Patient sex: F
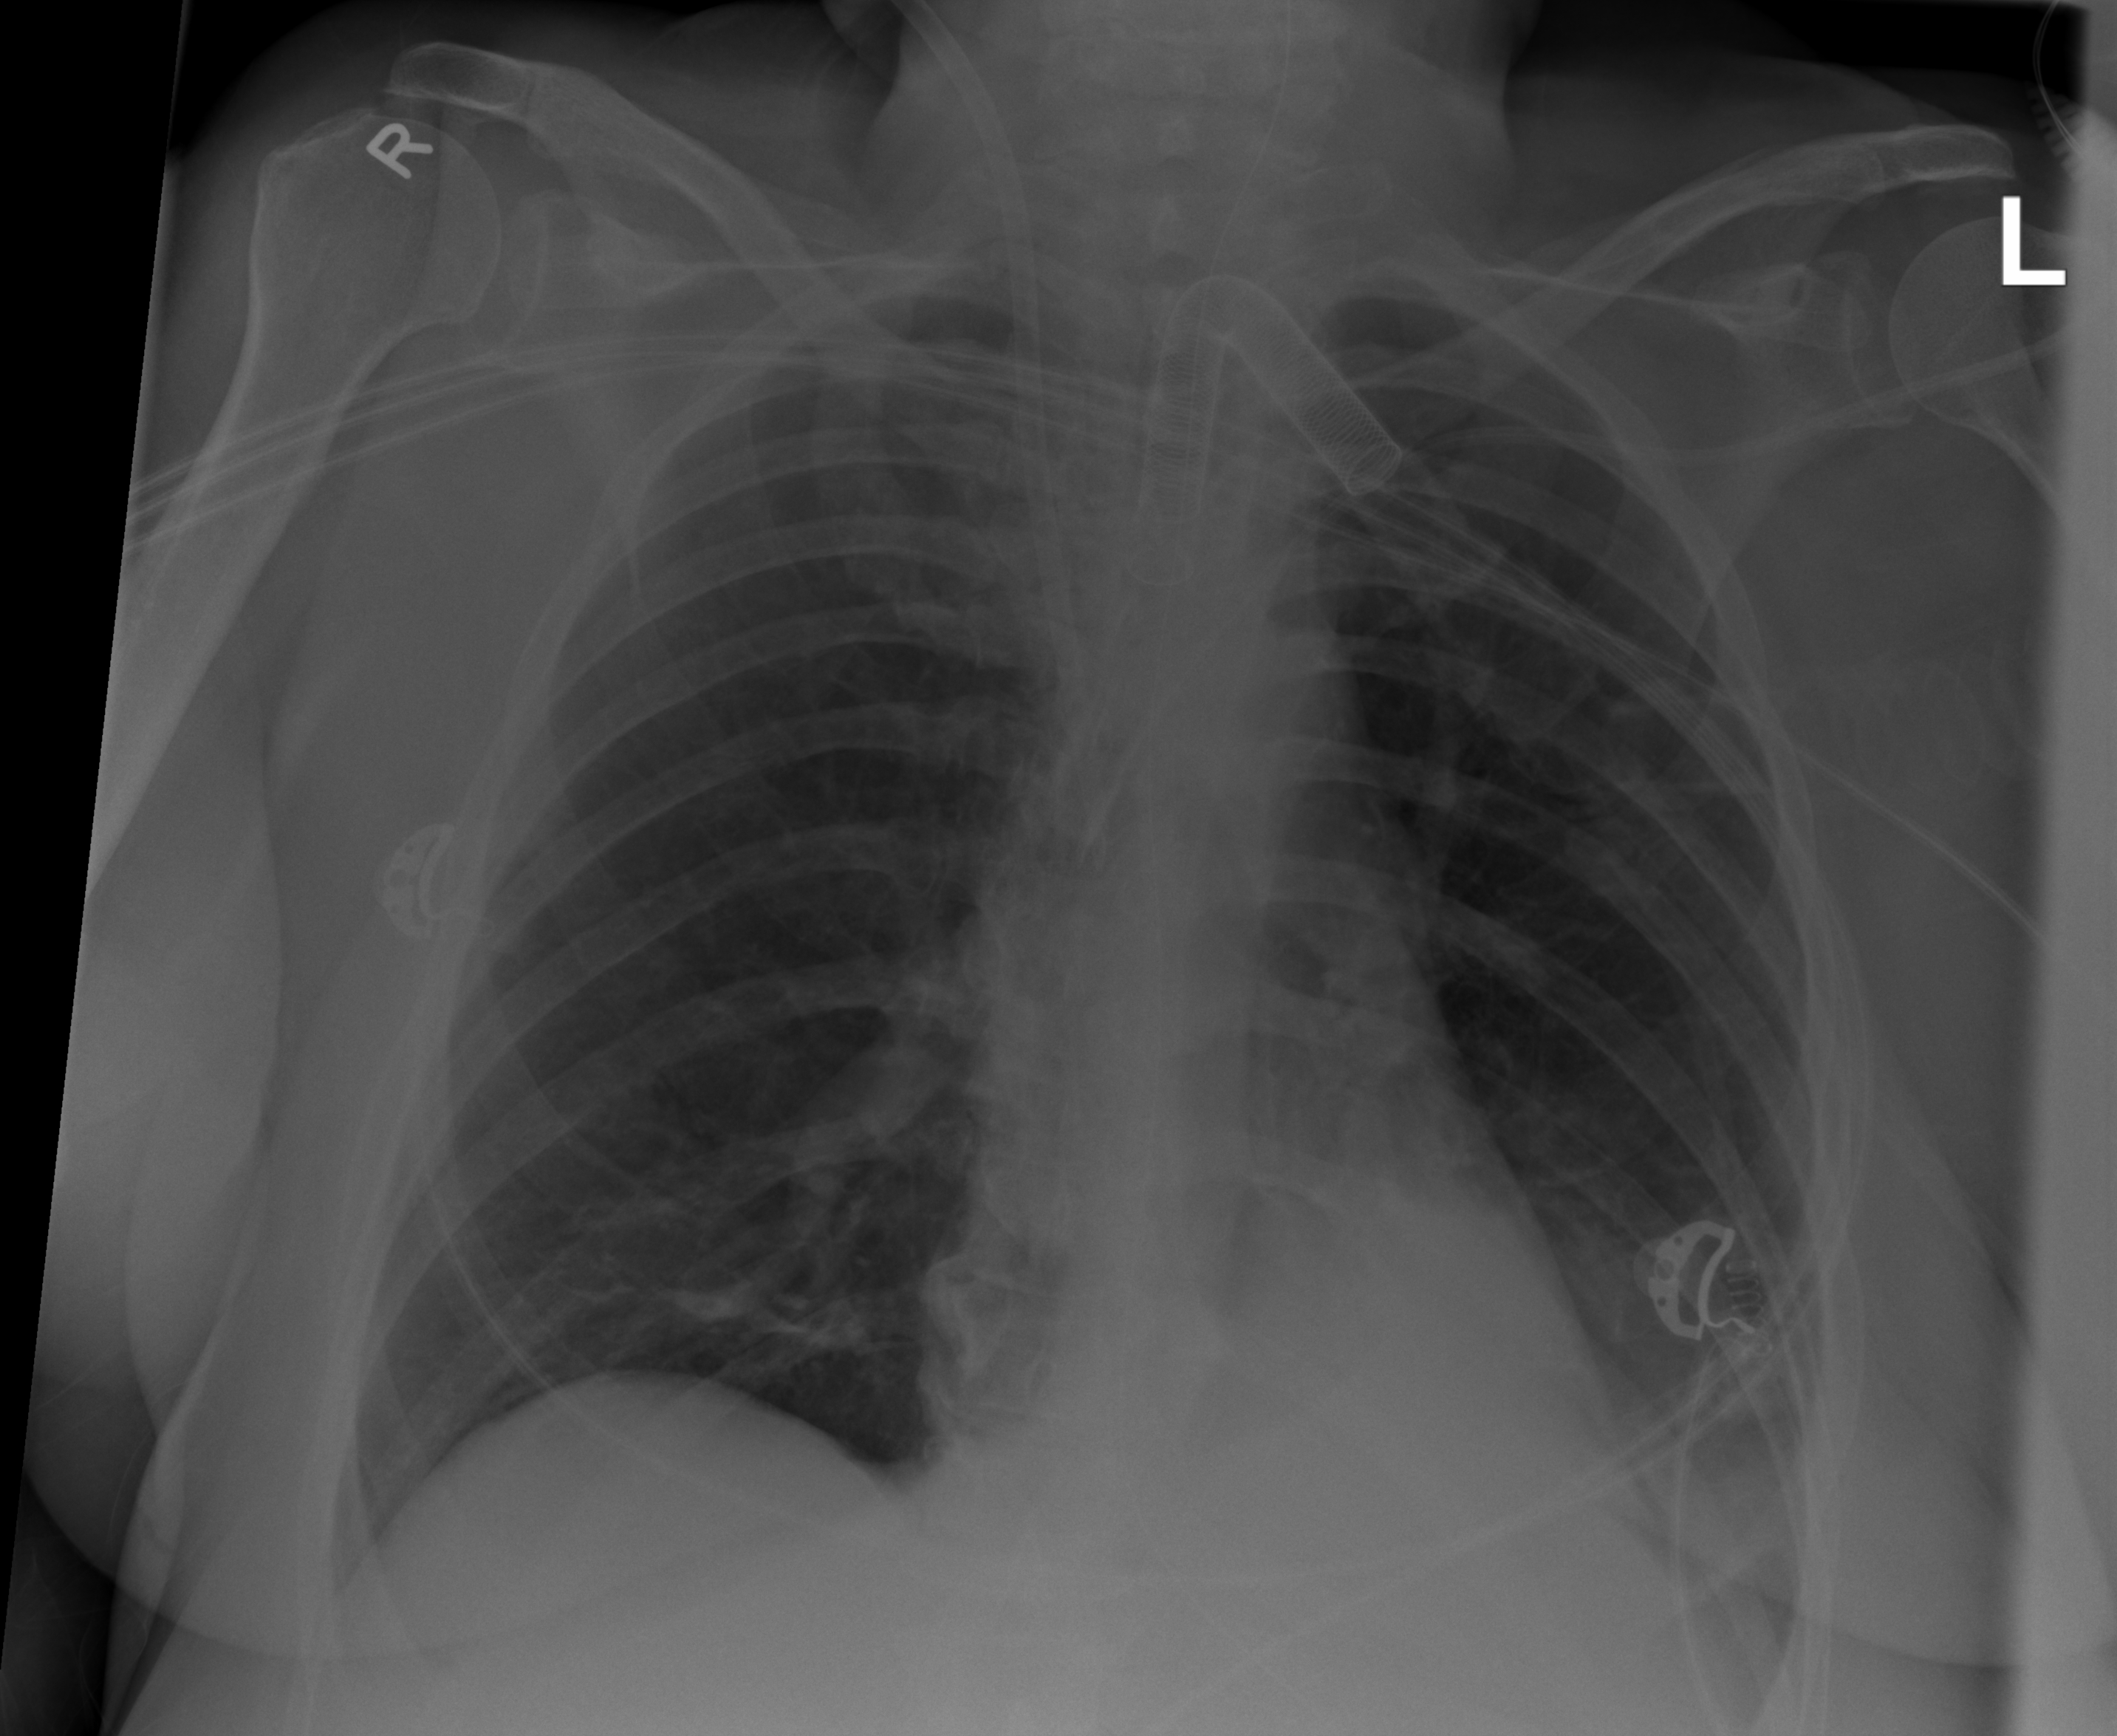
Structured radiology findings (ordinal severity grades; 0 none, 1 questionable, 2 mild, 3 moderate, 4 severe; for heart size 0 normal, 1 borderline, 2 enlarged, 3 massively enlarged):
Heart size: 0
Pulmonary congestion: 0
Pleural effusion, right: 2
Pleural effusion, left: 2
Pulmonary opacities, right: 0
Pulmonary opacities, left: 0
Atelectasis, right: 2
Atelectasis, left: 2